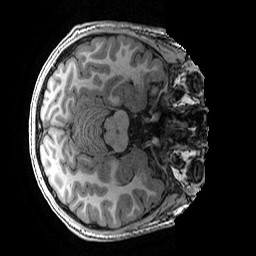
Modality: T1w
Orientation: axial
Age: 14
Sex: male
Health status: ill
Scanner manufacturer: ge
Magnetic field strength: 3 T
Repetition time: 0.007664 s
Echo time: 0.00342 s